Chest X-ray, PA view. Patient: 47 years old, sex M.
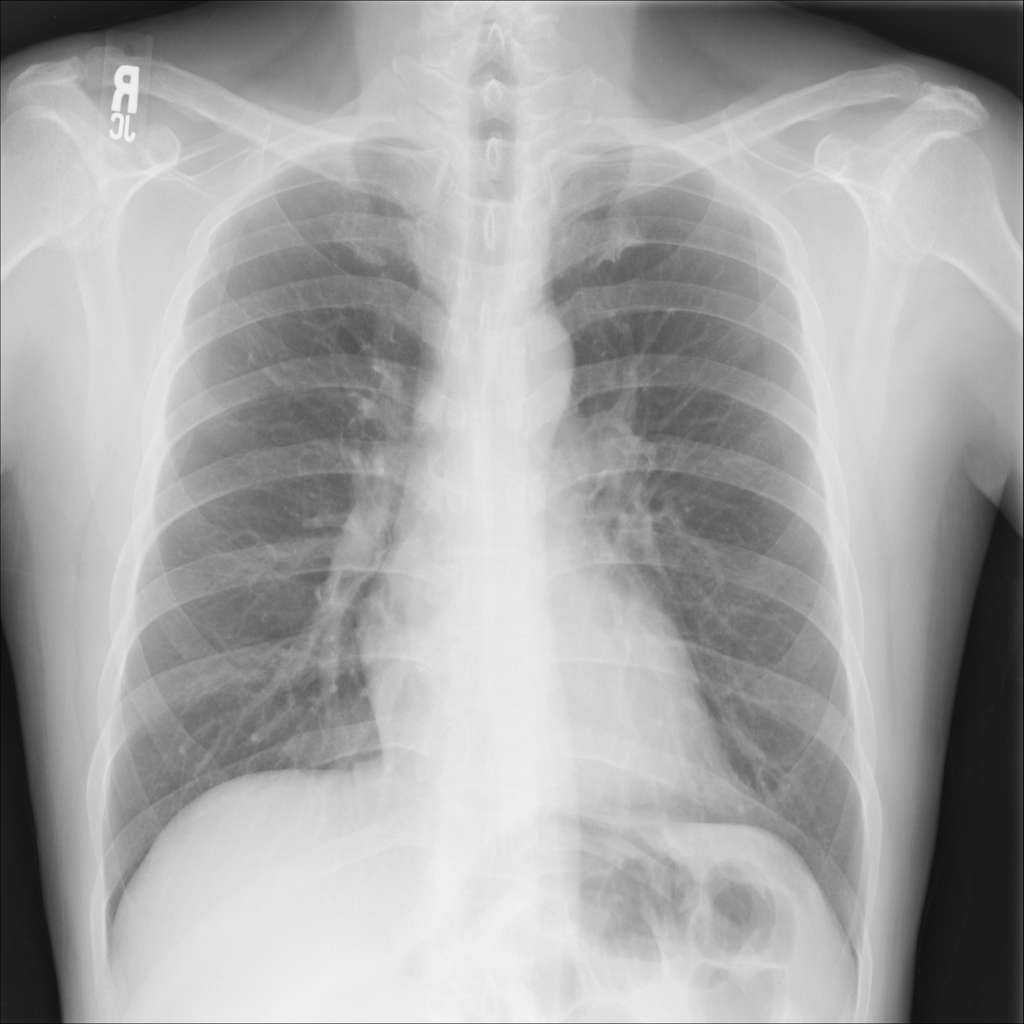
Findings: No Finding